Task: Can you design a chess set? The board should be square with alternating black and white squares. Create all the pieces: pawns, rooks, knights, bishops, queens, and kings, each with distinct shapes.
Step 1831:
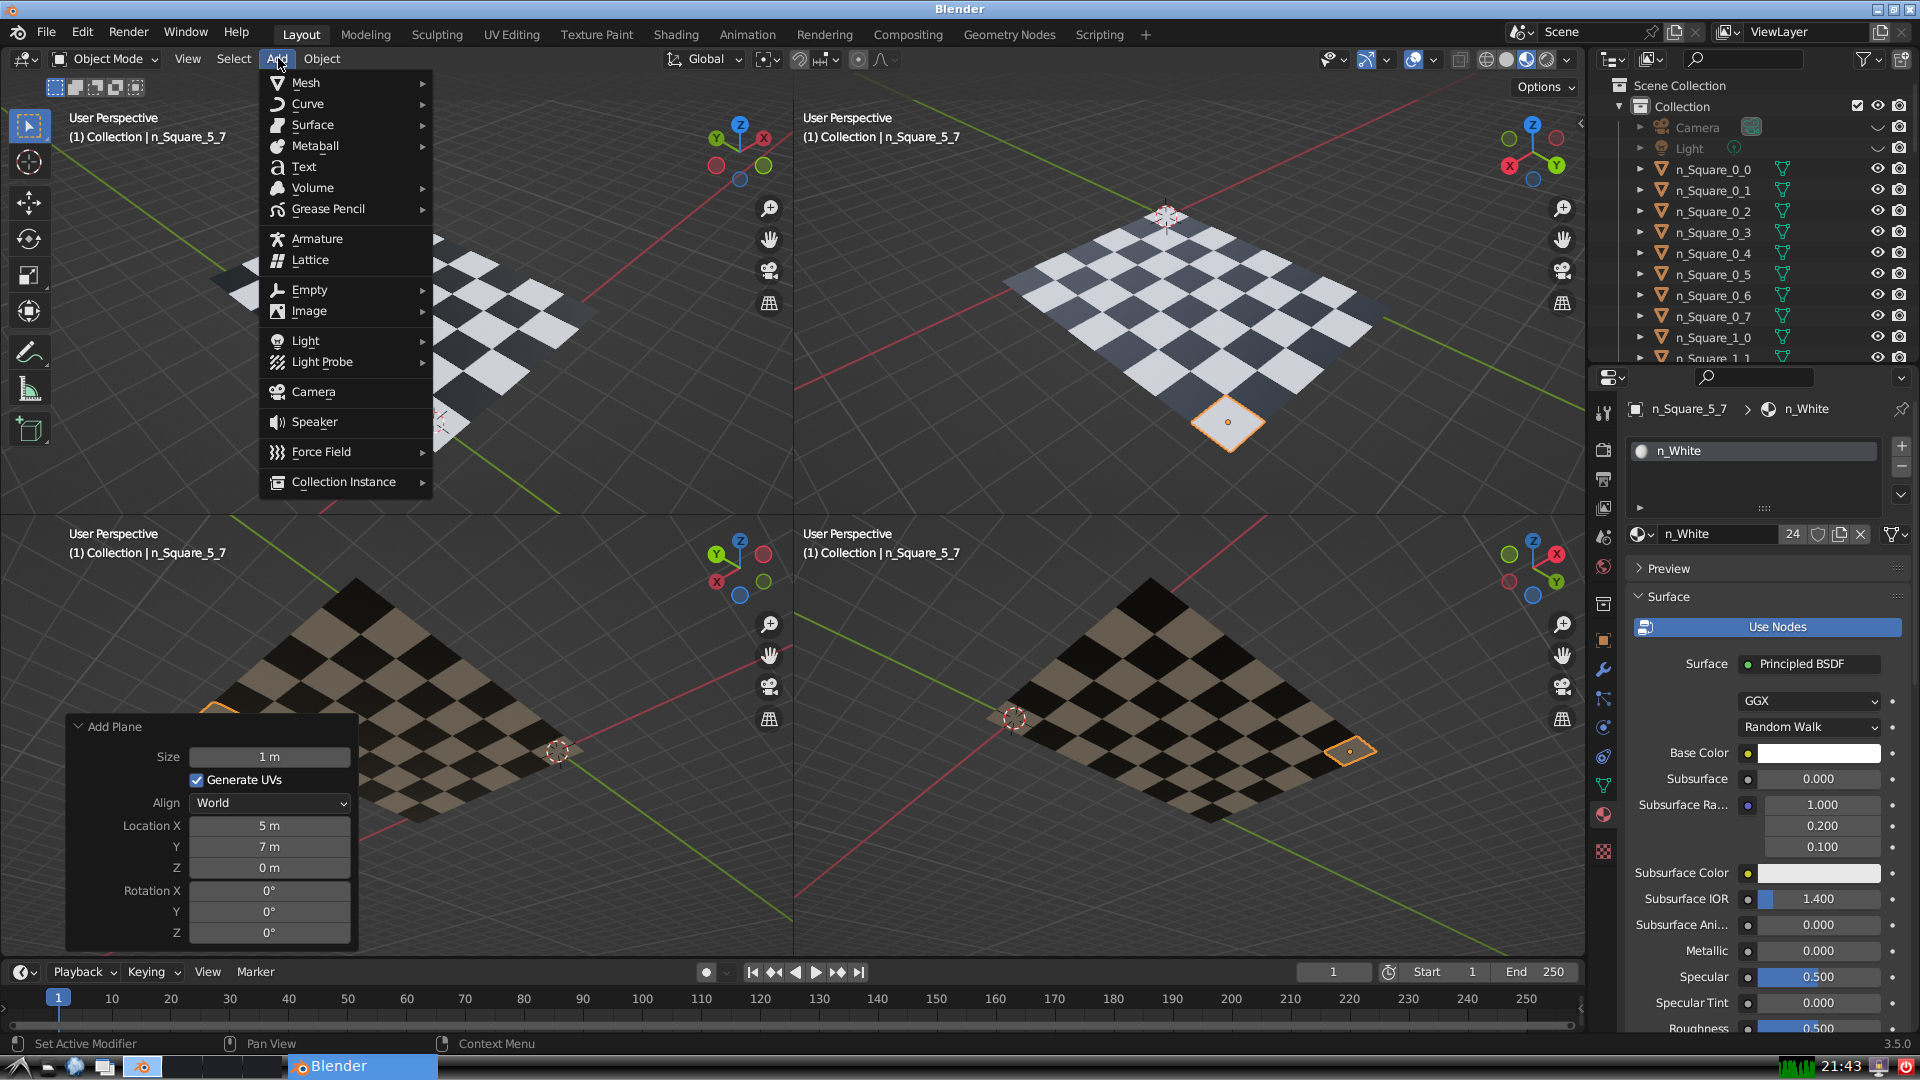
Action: {"mouse_move": [304, 82]}